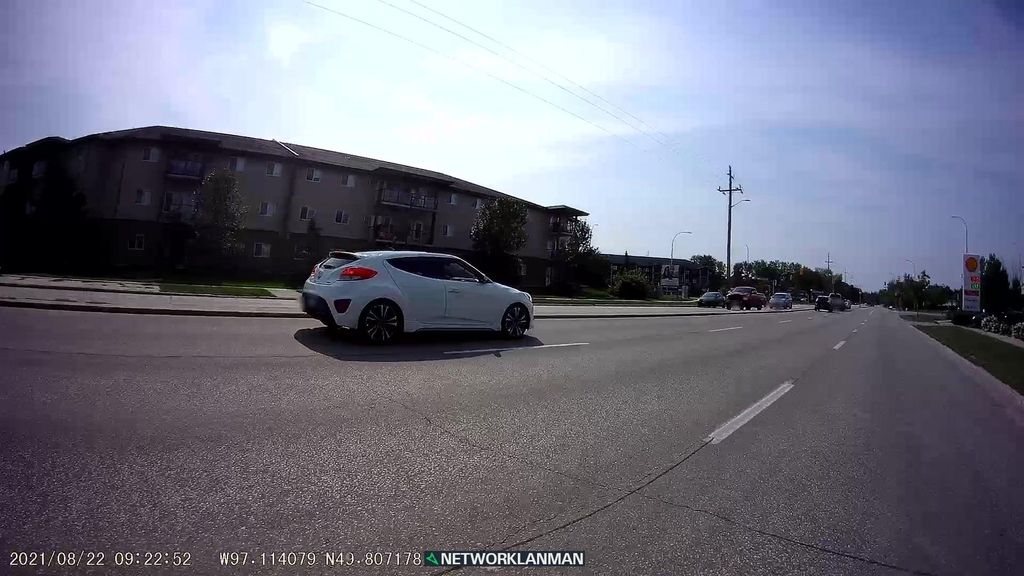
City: winnipeg